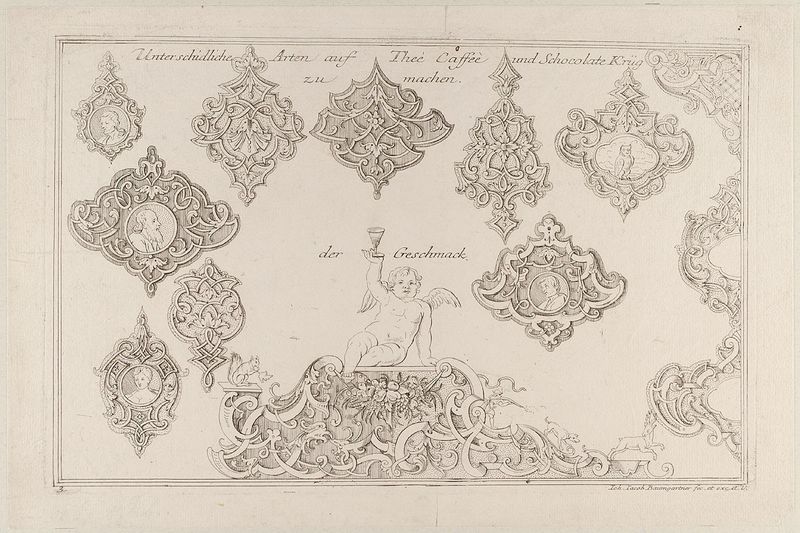
Titel: 'Unterschidliche Arten auf Theè Caffeè und Schocolate Krüg zu machen', Blatt 3 aus der Folge 'Gantz Neu Inventiertes Laub und Bandlwerck Erster Theil'
Künstler: Johann Jacob Baumgartner
Standort: Hamburg
Institution: Museum für Kunst und Gewerbe Hamburg
Schlagwörter: profil, hund, tiere, ornament, frucht, krug, putte, schrift, papier, grafik, graphik, kaffee, deutsch, fotografie, photographie, becher, medaillon, druckgraphik, druckgrafik, stich, jagd, krüge, hirsch, hirsche, jagdhund, laubwerk, blattwerk, pokal, musterbuch, vorlagen, putten, kupferstich, jagen, amoretten, eulen, bandelwerk, tierornament, teee, profilbildnisse, schokolade, reproduktionen, druckerzeugnisse, früchte, tierornamente, ornamentstich, vorlageblätter, eichhörnchen, jäger, nkelch